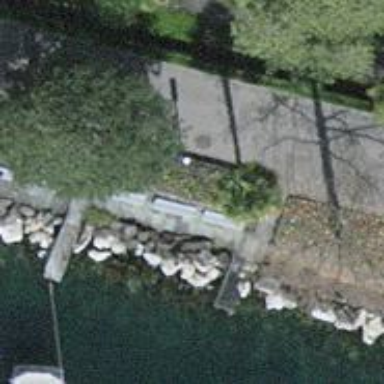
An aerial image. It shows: Light blue bench available in the area.